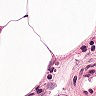
Metastatic tissue present: no